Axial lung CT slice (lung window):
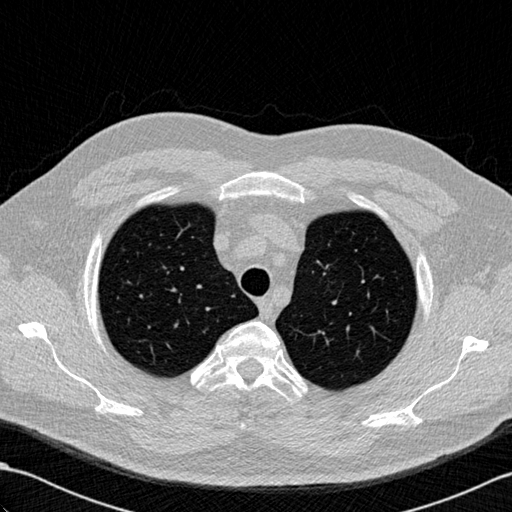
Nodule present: no